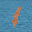
Label: 1